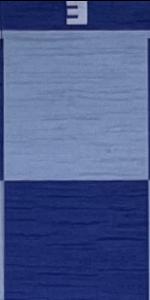
Label: Empty